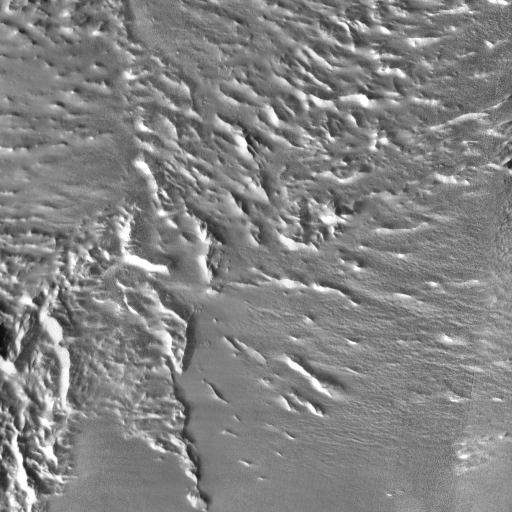
Crater classes present: Background